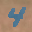
Label: 4